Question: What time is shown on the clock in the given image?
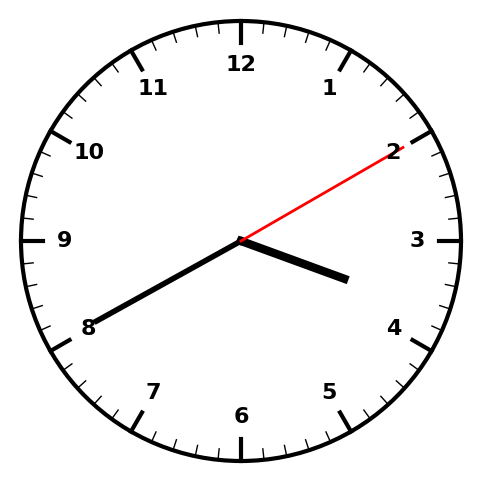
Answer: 03:40:10